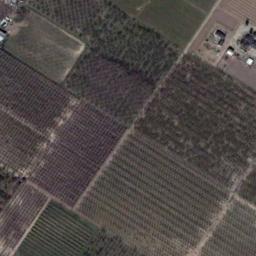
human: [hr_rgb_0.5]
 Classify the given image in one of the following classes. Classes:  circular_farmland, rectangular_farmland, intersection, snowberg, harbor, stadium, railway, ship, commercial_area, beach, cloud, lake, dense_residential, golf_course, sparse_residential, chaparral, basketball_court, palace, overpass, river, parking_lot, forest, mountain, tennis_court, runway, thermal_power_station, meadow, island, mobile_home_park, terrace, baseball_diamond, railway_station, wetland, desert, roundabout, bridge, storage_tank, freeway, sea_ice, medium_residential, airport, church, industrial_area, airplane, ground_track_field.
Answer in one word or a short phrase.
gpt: rectangular_farmland